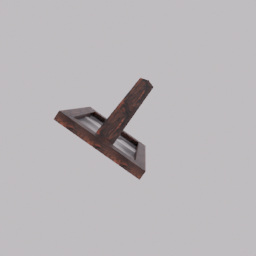
Label: decoration